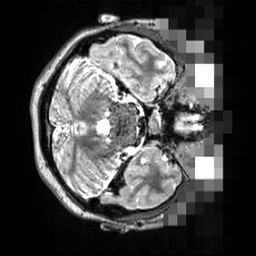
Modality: T2w
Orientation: axial
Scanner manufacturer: siemens
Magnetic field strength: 3 T
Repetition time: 3.2 s
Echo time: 0.564 s